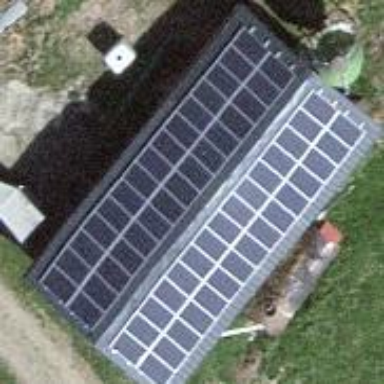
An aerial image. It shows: Solar power generator utilizing photovoltaic technology with solar photovoltaic panels.